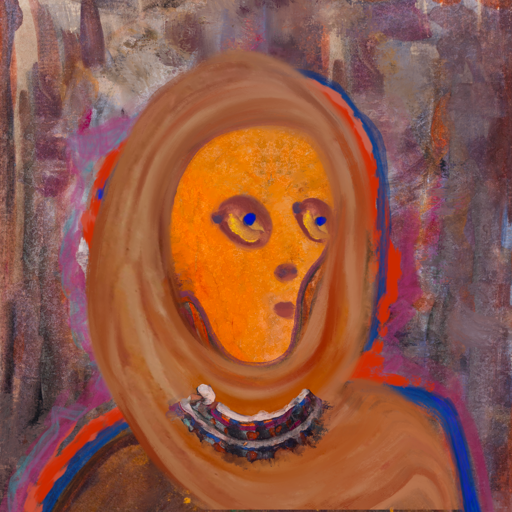
Background: Hypocrite, Head And Neck Side: Hypocrite_w_Hair, Face Side: Mother_And_Son_Son, Bust: Comrade, Hair Side: Experience, Head Accessory: Pious_Lady_Scarf, Second Necklace: Blank, Necklace: Hypocrite_1, Baby: Blank